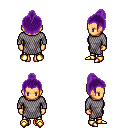
a pixel art fantasy rpg character, female body template, human, tanned skin, chain mail, gold greaves, purple short topknot hairstyle, gold boots, four views (front, back, left, right), 2x2 character sprite sheet, small pixel art, hard edges, no anti-aliasing